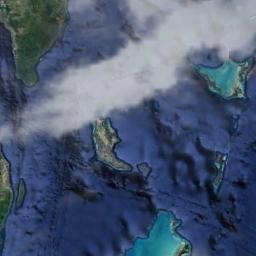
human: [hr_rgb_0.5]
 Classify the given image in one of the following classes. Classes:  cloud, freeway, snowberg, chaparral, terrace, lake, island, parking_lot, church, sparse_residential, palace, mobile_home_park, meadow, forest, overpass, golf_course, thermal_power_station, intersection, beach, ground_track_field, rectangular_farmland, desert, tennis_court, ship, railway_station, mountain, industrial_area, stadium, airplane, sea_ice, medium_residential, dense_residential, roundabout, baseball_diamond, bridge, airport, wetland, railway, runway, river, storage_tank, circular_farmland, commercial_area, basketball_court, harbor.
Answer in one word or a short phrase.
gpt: cloud